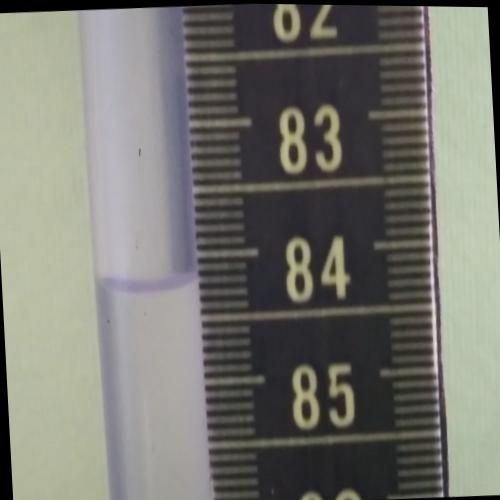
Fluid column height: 84.2 cm